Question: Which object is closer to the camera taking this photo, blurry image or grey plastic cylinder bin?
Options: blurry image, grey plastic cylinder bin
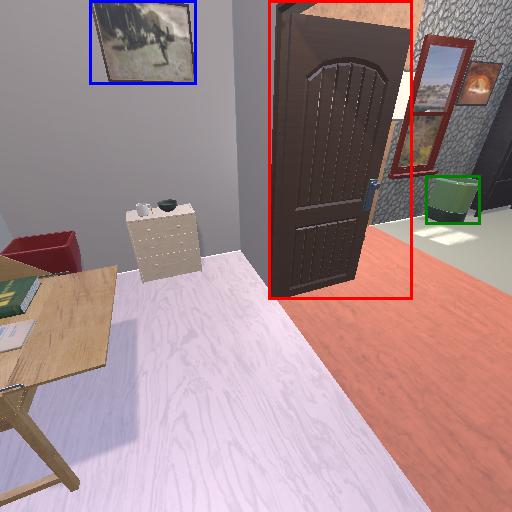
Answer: blurry image